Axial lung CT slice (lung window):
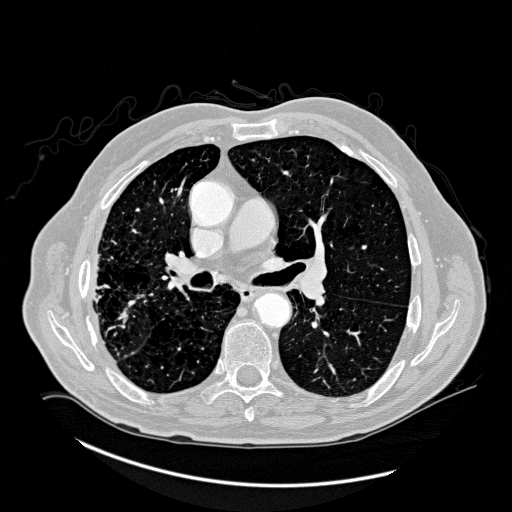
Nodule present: no